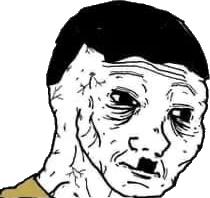
Label: 5_Tired_Wojak